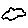
Label: cloud